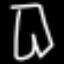
Label: pants